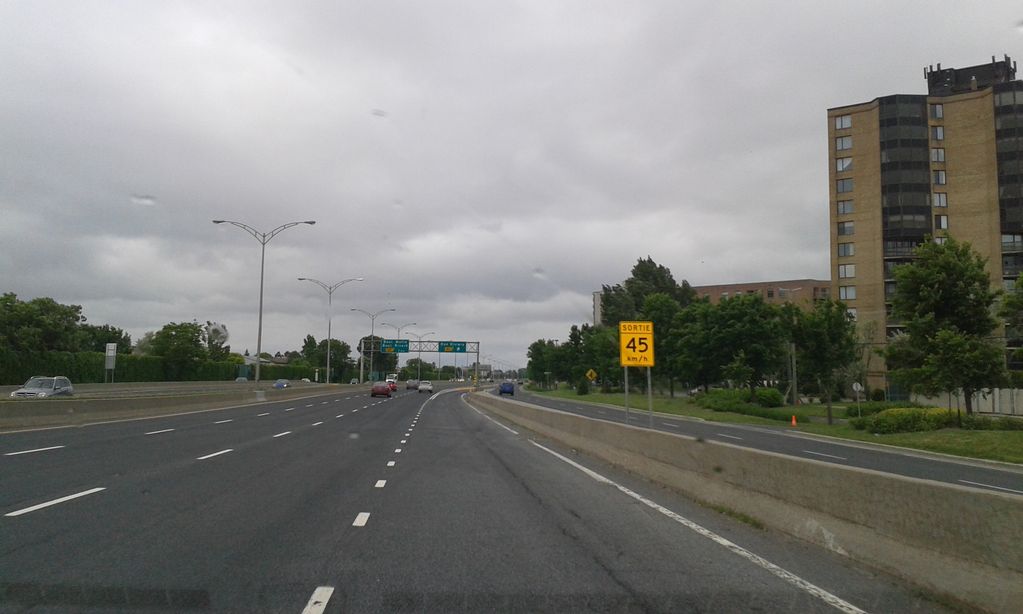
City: montreal